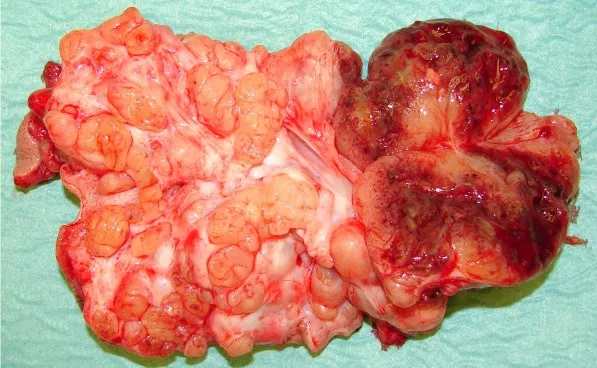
Macroscopic appearance this scrotal ancient schwannoma. A white multinodular tumour with haemorrhagic areas.
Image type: medical_photograph (other_medical_photograph)